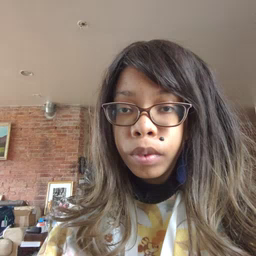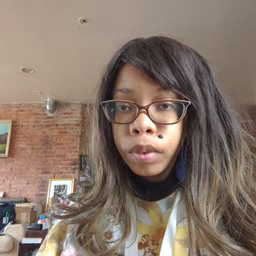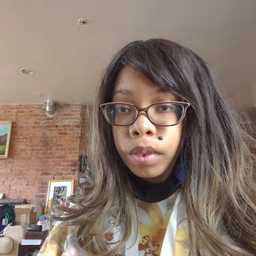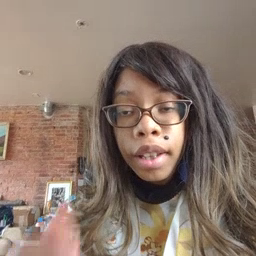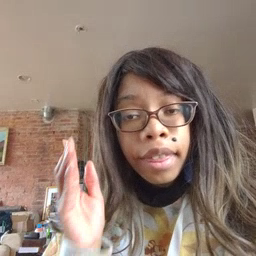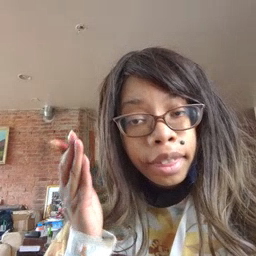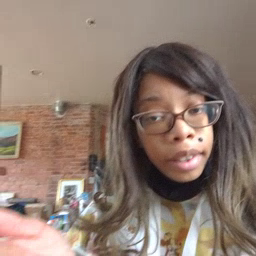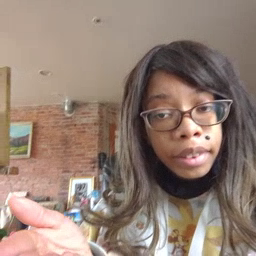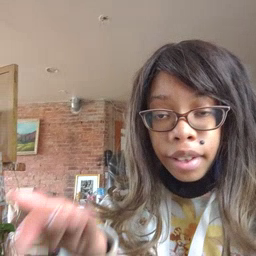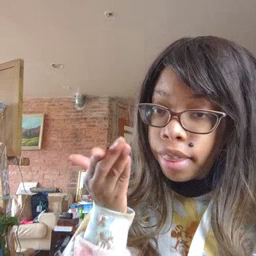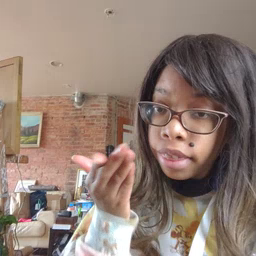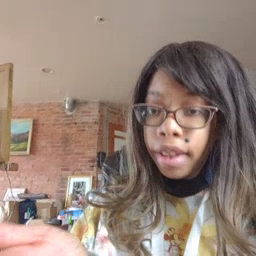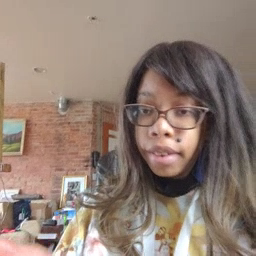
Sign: there